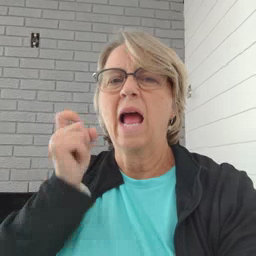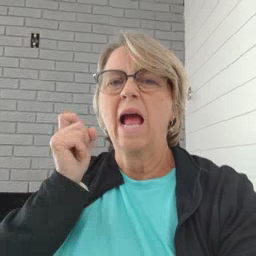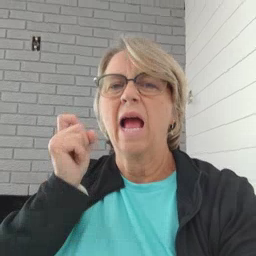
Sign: fast